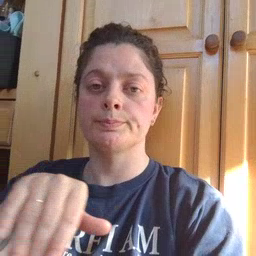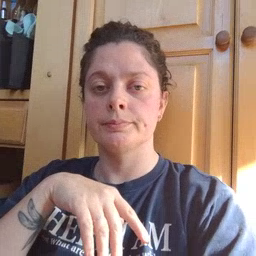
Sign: pool